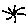
Label: sun